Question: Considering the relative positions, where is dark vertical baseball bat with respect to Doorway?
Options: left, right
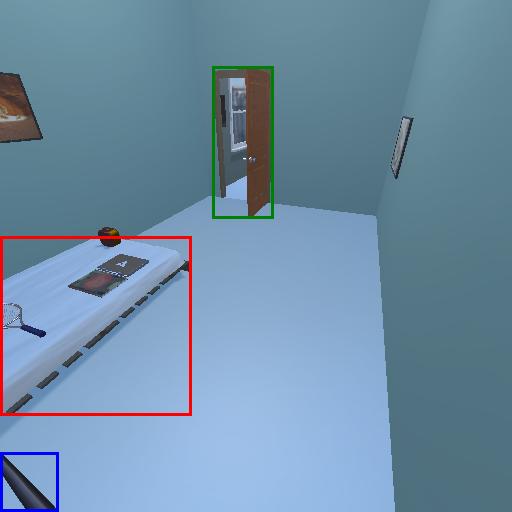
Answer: left